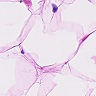
Metastatic tissue present: no